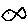
Label: fish